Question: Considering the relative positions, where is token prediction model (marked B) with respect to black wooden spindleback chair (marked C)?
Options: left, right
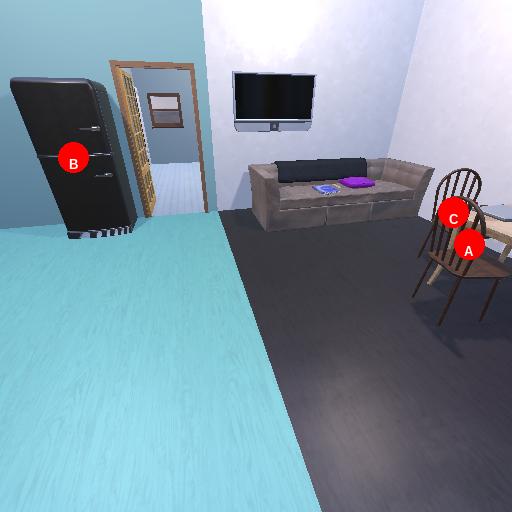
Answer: left